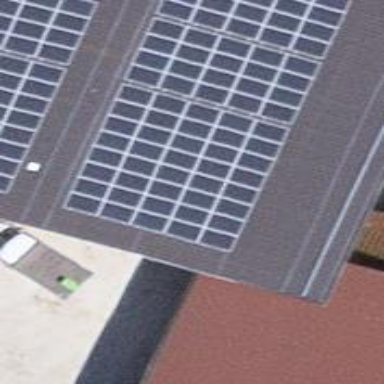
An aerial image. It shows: Solar photovoltaic panel generator.